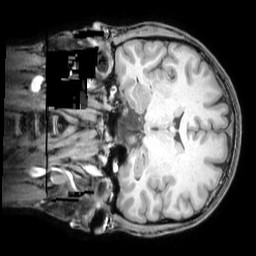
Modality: T1w
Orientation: coronal
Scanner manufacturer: philips
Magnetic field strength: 3 T
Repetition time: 0.008105 s
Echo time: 0.003714 s